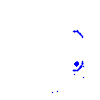
Particle: electron